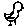
Label: bird